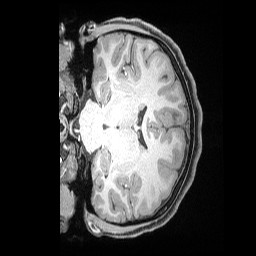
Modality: T1w
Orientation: coronal
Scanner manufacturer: siemens
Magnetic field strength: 3 T
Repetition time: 2.53 s
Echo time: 0.00169 s